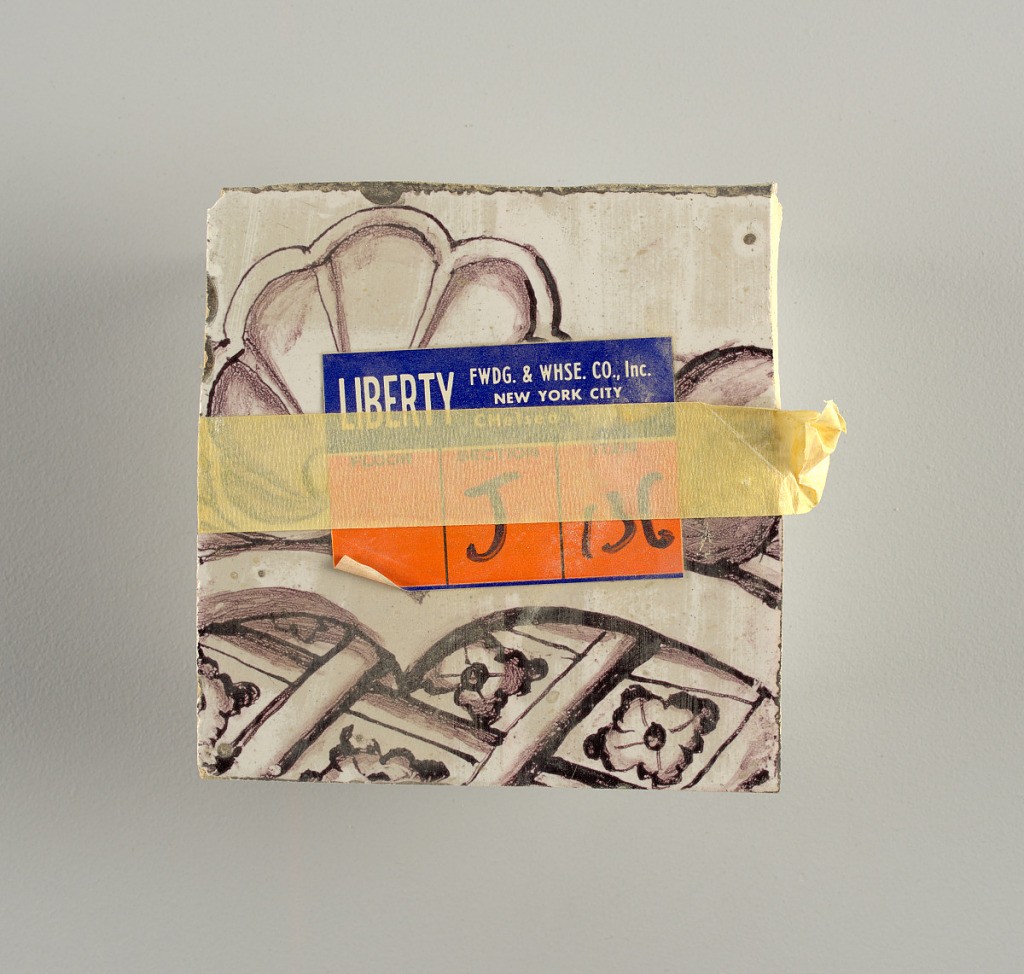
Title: Wall facing
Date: ca. 1725
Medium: tin-glazed earthenware, underglaze
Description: Two vertical rectangles, twenty-three tiles high.  A) Nine tiles wide at top; seven tiles wide at bottom.  B) Ten and one-half tiles wide.

Arabesque design of foliage.  A) with centered figure of Justice under a canopy.  B) with centered urn.